Question: I currently have a table which image is below,
I have made this table using 'ul' & 'li'
Here is the code
<URL>
What would be the best way of storing the data in the image and easily displaying it?
Keeping in mind that each column can only have 1 entry.
Thank you! And any questions will be answered ASAP!
Sorry, I dont think I was clear enough in my initial question. What I am asking is, what is the best way to store and then display this type of data. I want to DISPLAY data from my database to show like it would in the image.
Should I have a column in my database for each column on the table, then say either A,B,C or D depending on what column it is in but then how would I display it using PHP in my code provided?
Im struggling to find a good way of explaining this, I am sorry.
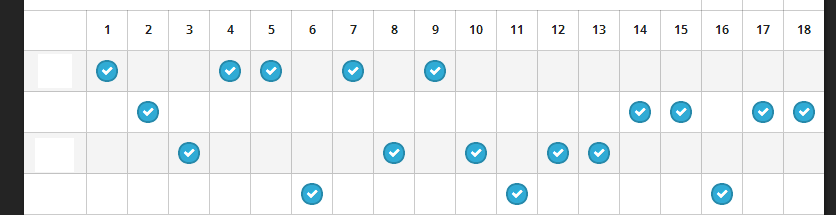
Answer: You can save the data in form like
'''
{
"0": [5,4,8],
"1": [2,3],
..
}
'''
where object key refer to row index, and array values refer to index of checked column, you can easily generate this object in javascript by looping through each 'ul' element saving it's index as row index then get index of 'li' element that's checked & push it in array.
Then you serialize it back to server as json, save that json in DB.
Getting it back in php, you will loop through each row printing 'ul' element , then loop to print 'li' element, ex:
'''
for ($i=0; $i < count($data); $i++) {
echo '<ul>';
//printing 18 column as u have in image
for ($j=0; $j < 18; $j++) {
if ( in_array($j, $data[$i]) ) {
echo '<li>CHECKED</li>';
}else{
echo '<li></li>';
}
}
echo '</ul>';
}
'''
i think that's better than having table in db for each table u have.
finally providing context will greatly help in making a better answer, for ex: how table is generated , it's use, ...